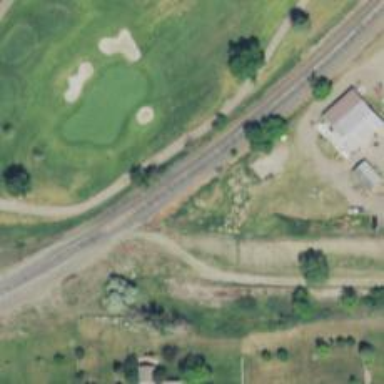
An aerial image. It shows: Service road designated as golf cart path.